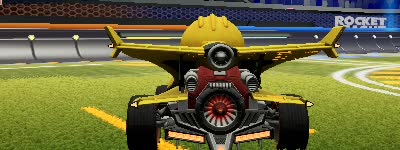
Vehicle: aftershock